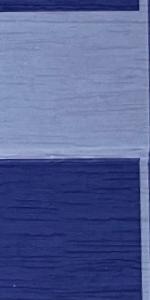
Label: Empty